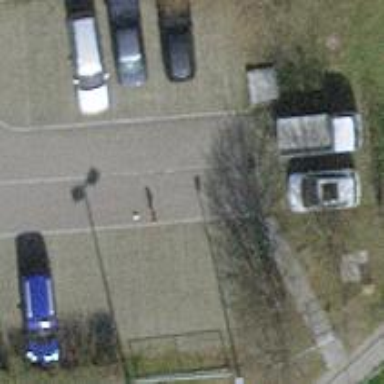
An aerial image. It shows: Asphalt parking aisle designated as service road.